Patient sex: F
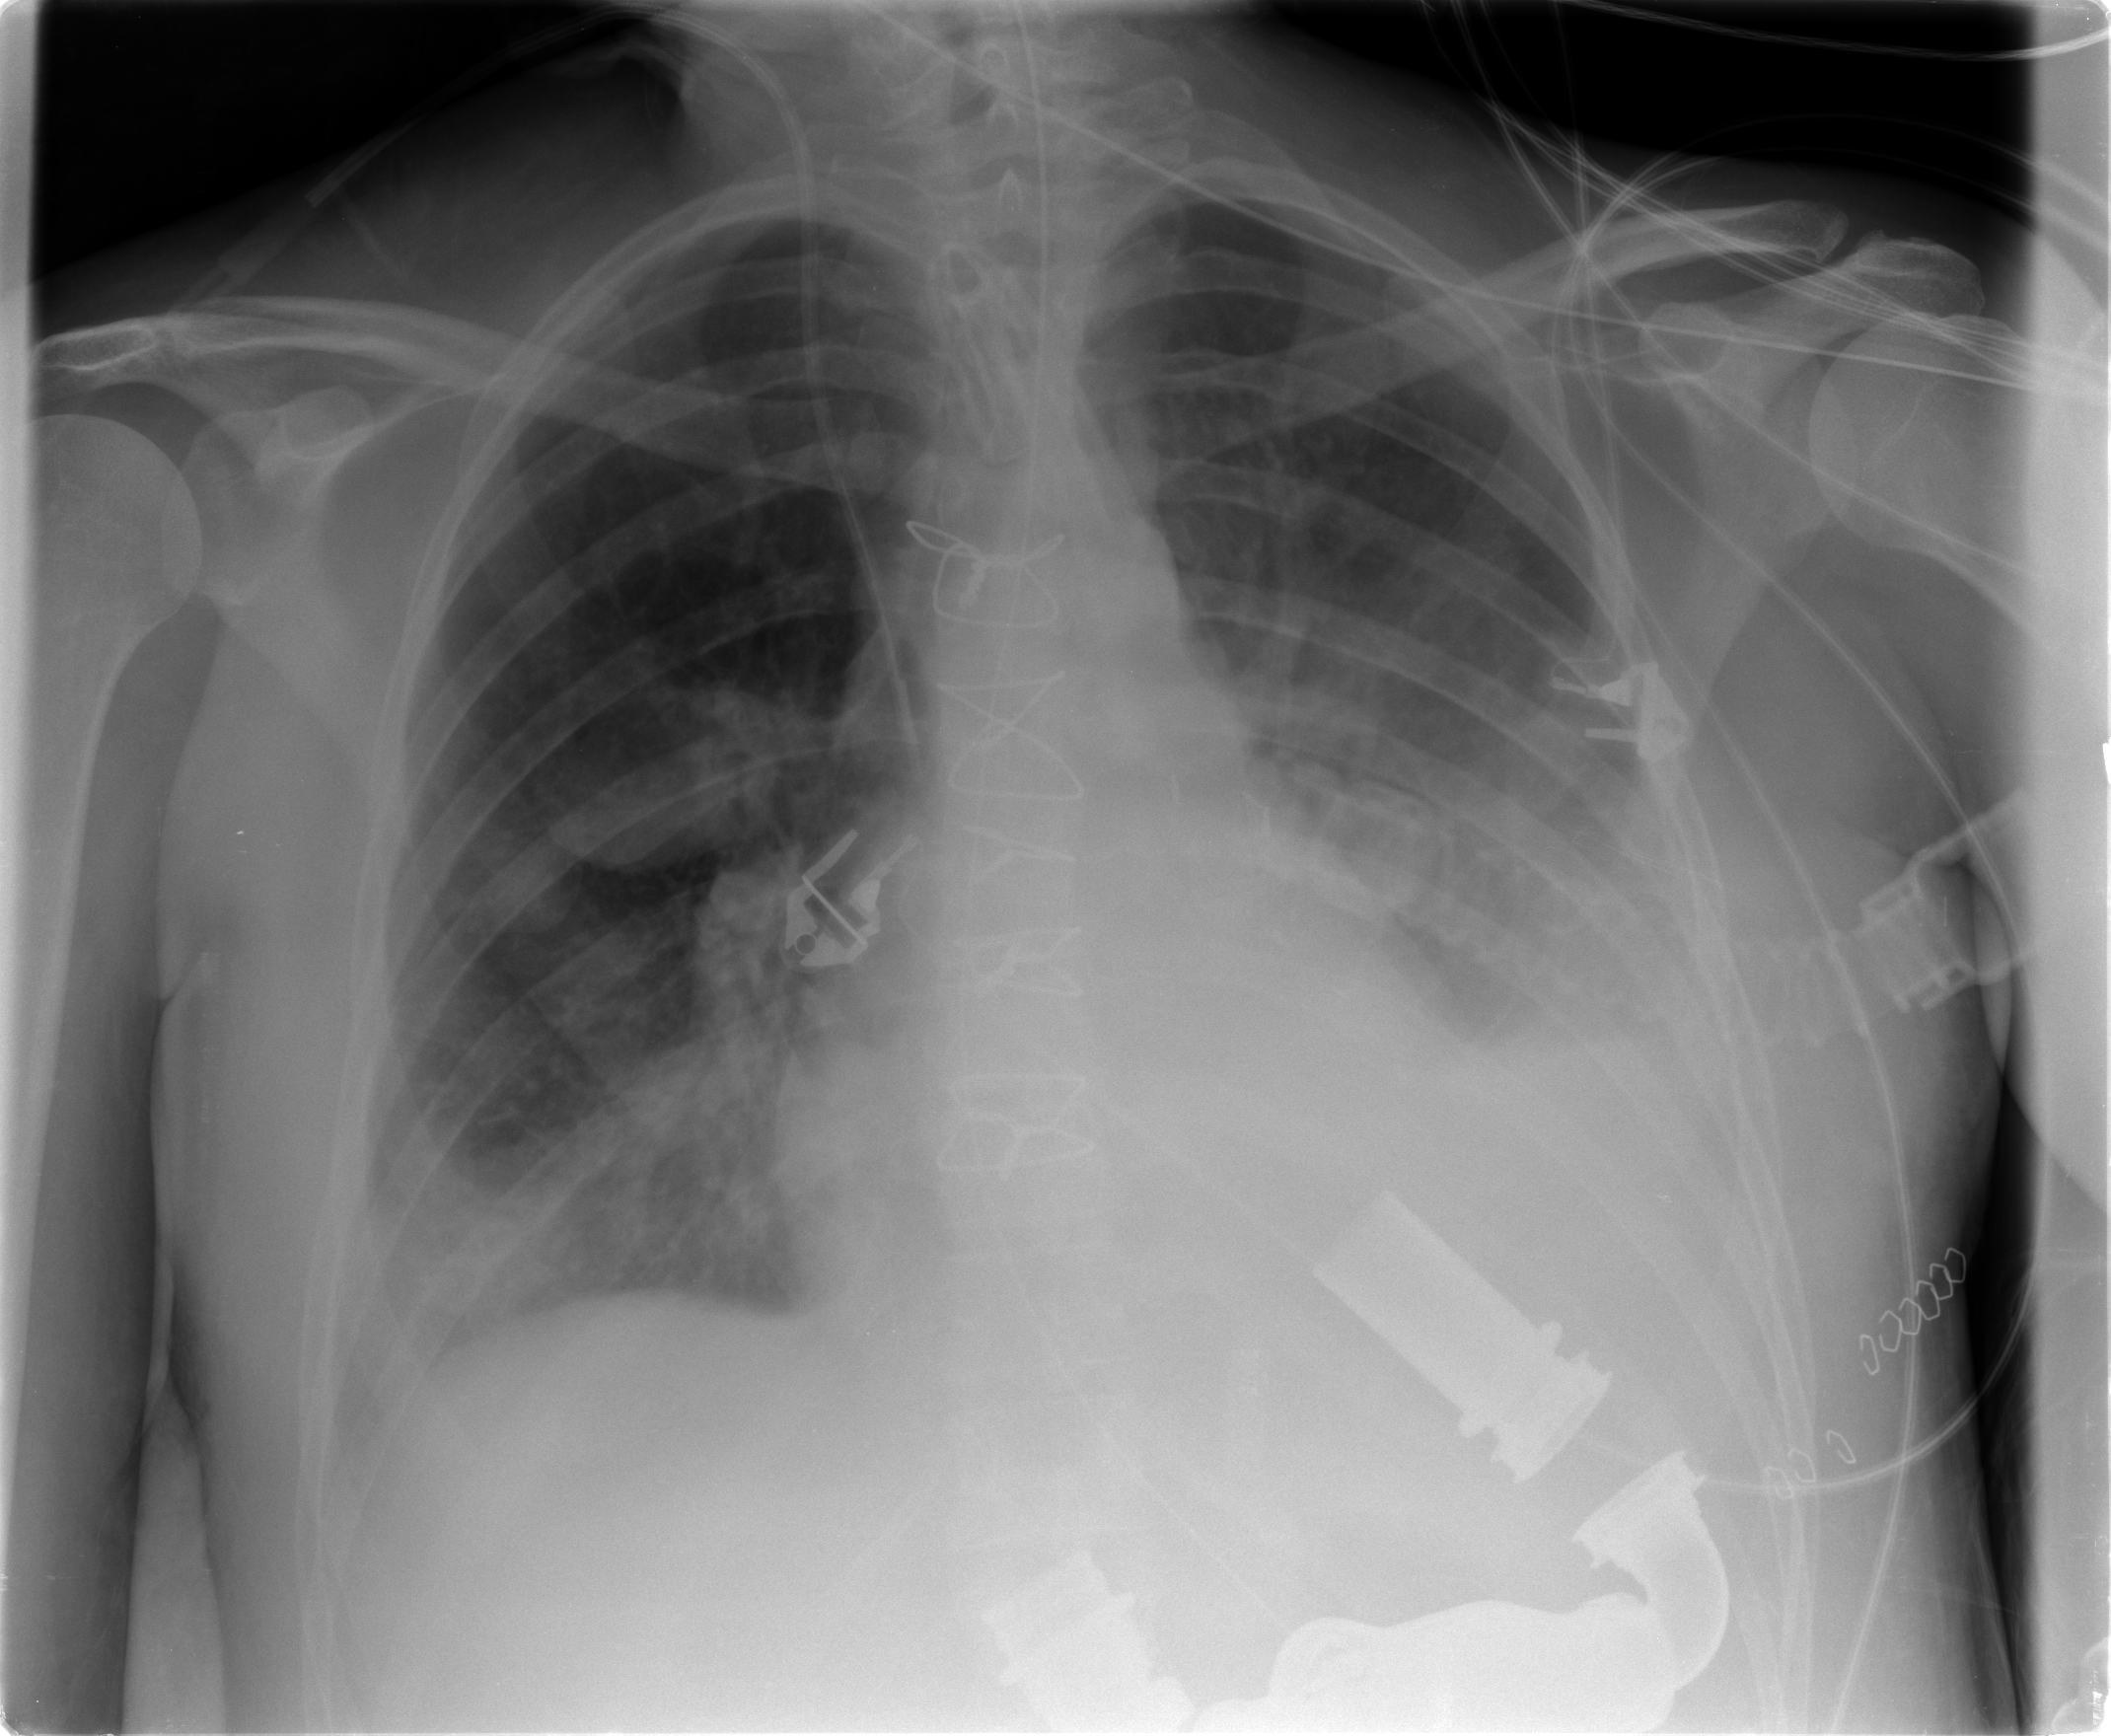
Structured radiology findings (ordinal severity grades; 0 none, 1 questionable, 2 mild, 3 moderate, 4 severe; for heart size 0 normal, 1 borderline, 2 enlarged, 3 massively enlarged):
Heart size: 0
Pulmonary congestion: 2
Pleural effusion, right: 1
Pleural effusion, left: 3
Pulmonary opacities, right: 1
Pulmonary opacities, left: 1
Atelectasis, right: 2
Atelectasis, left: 2